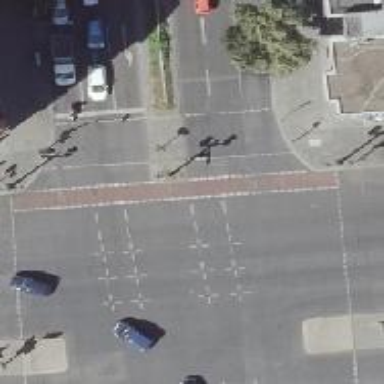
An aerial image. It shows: Footway that serves as traffic island.